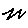
Label: zigzag